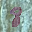
Label: 8